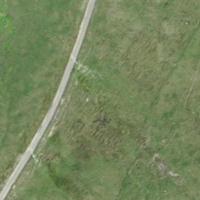
EUNIS habitat code: 26
Species observed at this site:
Turdus torquatus